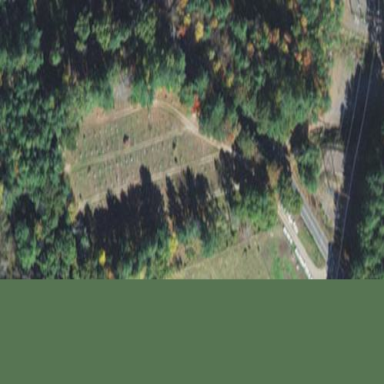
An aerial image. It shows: Cemetery that holds historical significance.